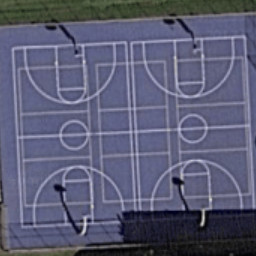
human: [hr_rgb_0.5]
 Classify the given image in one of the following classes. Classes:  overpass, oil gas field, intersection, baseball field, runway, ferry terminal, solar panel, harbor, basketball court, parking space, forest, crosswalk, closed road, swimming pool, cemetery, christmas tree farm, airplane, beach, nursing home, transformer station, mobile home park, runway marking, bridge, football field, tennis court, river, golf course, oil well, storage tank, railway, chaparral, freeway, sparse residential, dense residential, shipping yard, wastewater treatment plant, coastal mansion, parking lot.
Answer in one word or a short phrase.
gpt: basketball court